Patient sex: F
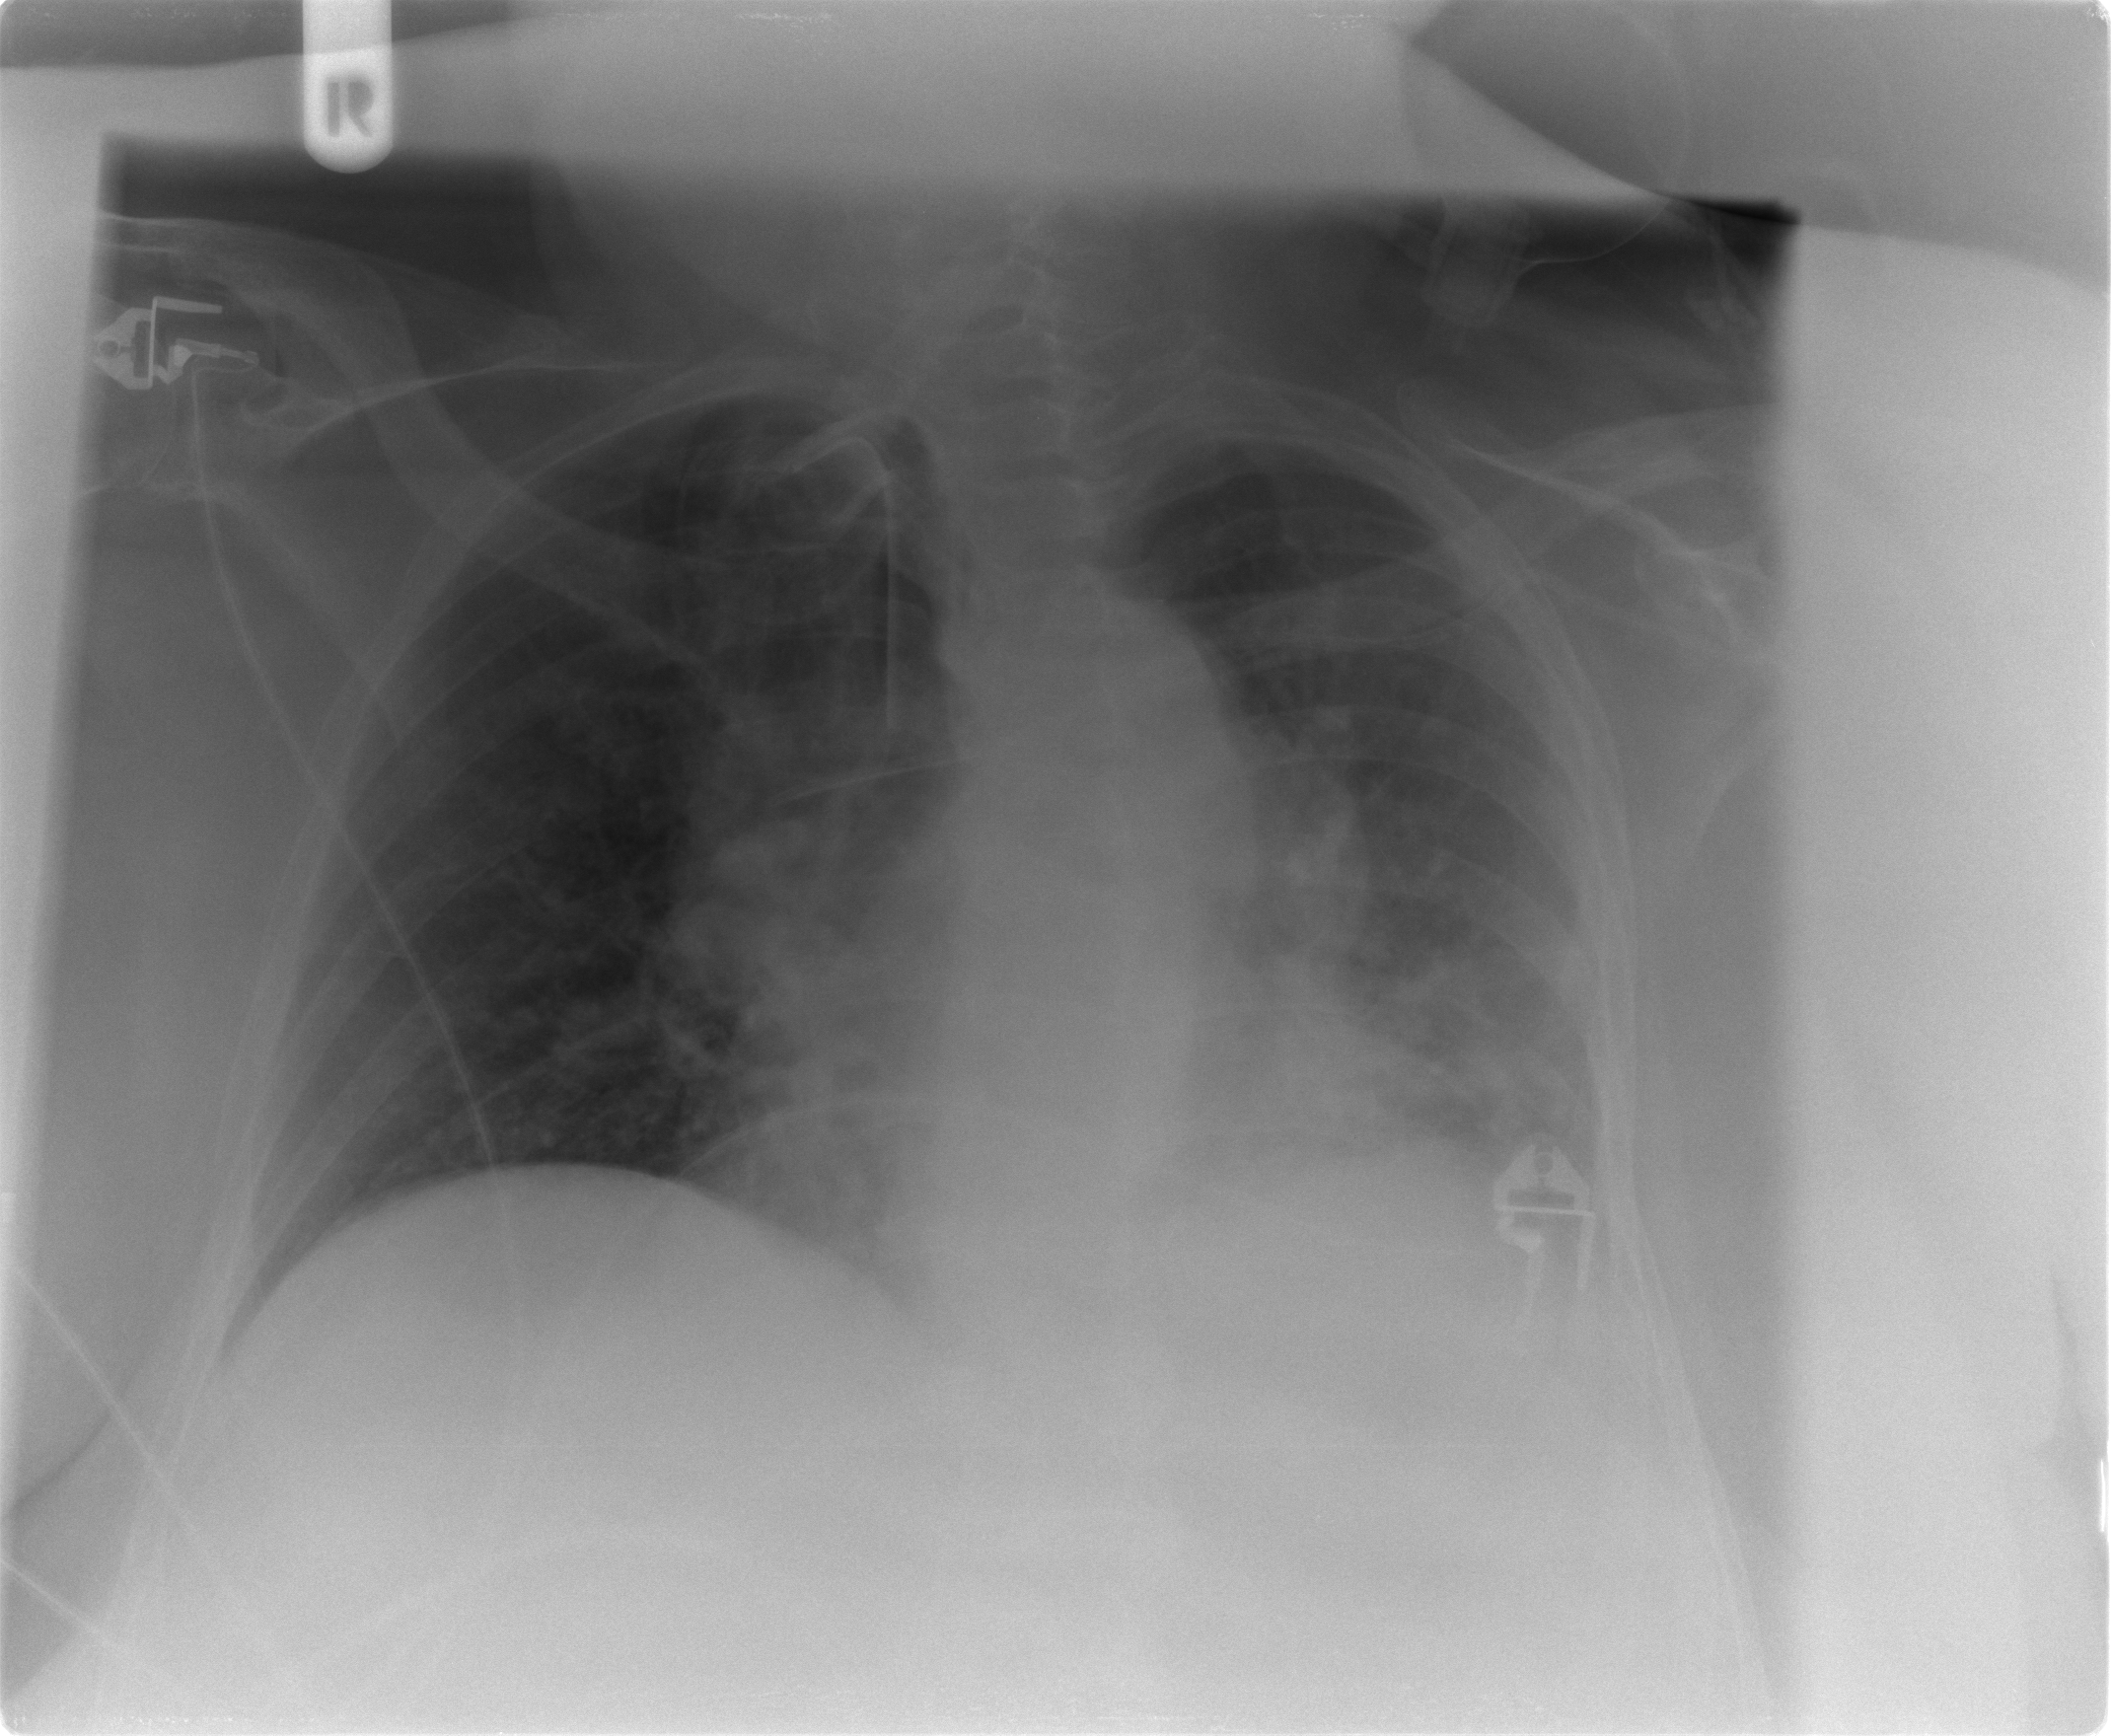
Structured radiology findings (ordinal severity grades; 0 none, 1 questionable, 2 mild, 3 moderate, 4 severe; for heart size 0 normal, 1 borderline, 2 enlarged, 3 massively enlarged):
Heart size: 2
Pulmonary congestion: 2
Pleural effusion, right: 0
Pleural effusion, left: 2
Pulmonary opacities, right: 0
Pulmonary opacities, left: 2
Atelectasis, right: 0
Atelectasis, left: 3